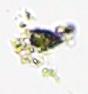
Label: Detritus